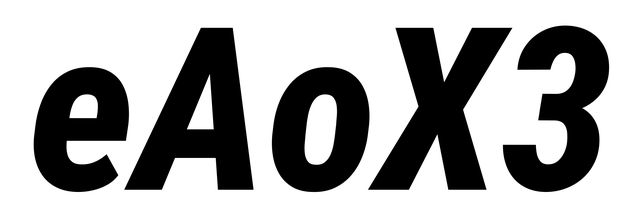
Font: Roboto-Italic_Condensed_ExtraBold_Italic